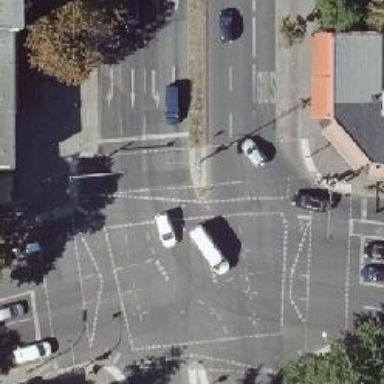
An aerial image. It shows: Road crossing with traffic signals.